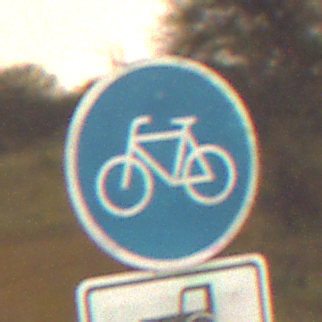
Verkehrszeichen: Radweg
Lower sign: MehrspurigeFahrzeugeFrei8
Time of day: Night
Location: Outdoor (Nature)
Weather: Clear
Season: NotSpecified
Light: Natural